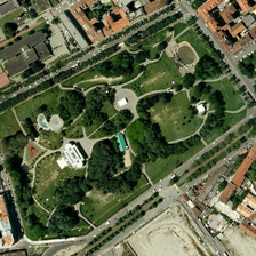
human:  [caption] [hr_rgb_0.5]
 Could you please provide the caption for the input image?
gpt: The blocks surrounded by streets and buildings are mainly made of lawn or curved trees.

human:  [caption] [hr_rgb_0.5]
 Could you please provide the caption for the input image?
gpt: The streets are surrounded by roads and mainly by large lawns.

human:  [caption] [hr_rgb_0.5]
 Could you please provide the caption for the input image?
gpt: The block is surrounded by several roads and buildings, mainly composed of lawns and towering trees.

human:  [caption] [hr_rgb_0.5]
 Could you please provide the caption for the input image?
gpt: The Block Surrounded by various roads and buildings consists mainly of lawns and towing trees.

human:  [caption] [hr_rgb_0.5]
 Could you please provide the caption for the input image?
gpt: The block is surrounded by several streets and buildings mainly consisting of lawns and training trees.